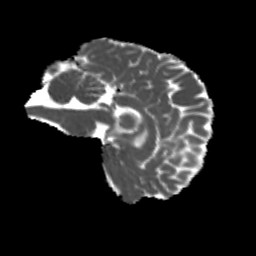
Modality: MD
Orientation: sagittal
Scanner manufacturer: siemens
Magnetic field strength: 3 T
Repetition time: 4 s
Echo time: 0.0594 s